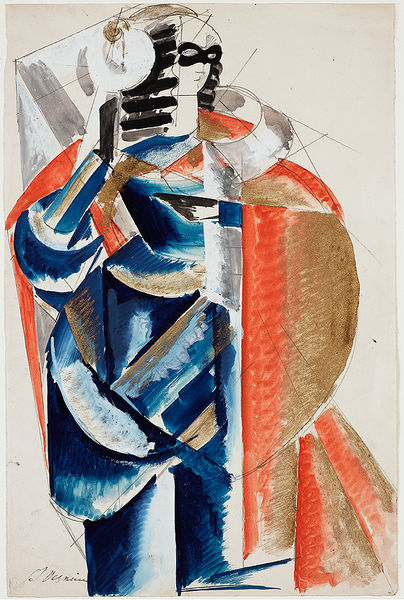
Titel: Costume Design for L'Annonce faite à Marie by Paul Claudel, Costume Design for L'Annonce faite à Marie by Paul Claudel
Künstler: Aleksandr Aleksandrovich Vesnin
Standort: Amherst (Massachusetts, USA)
Institution: Mead Art Museum, Amherst College
Schlagwörter: blue, red, white, arm, black, face, hair, modern, woman, mirror, brown, man, background, head, orange, armor, drawing, cubist, abstract, cloak, square, watercolor, watercolour, legs, lines, shapes, cubism, paint, composition, mask, modernism, cylinder, blley, roun, intense